Question: I have this wierd irritating situation. I have a JTextPane with text inserted. Alogn with text, there are also Links as JLabels. Below is a snapshot:

Now the issue is: Why is the JLabel (A HTML Link) not parallel with the text on the same line? It is slightly below.
Text is "Calibri" and Font 14. JLabel:
'''
label.setForeground(Color.blue);
label.setFont(new Font("Check",Font.BOLD,14));
makeLinkable(label, new LinkMouseListener());
'''
Please help. The link behind JLabel is: '<html><a href="file:///C:/Users/Jatin/Documents/NetBeansProjects/ImageRename/log/2012-10-5%20Time%2013-52-1.csv"> file:///C:/Users/Jatin/Documents/NetBeansProjects/ImageRename/log/2012-10-5%20Time%2013-52-1.csv</a></html>'
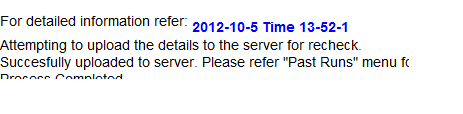
Answer: Take a look at JComponent#setAlignmentY(...): <URL>
'''
import java.awt.*;
import javax.swing.*;
public class BaselineTest {
public JComponent makeUI() {
JLabel label1 = makeLabel();
JLabel label2 = makeLabel();
String s = "For detailed infomation refer: ";
JTextPane textPane = new JTextPane();
textPane.replaceSelection(s);
textPane.insertComponent(label1);
Dimension d = label2.getPreferredSize();
int baseline = label2.getBaseline(d.width, d.height);
label2.setAlignmentY(baseline/(float)d.height);
textPane.replaceSelection("
"+s);
textPane.insertComponent(label2);
return new JScrollPane(textPane);
}
private static JLabel makeLabel() {
JLabel label = new JLabel("2012-10-05");
label.setForeground(Color.BLUE);
label.setOpaque(false);
return label;
}
public static void main(String[] args) {
EventQueue.invokeLater(new Runnable() {
@Override public void run() {
createAndShowGUI();
}
});
}
public static void createAndShowGUI() {
JFrame f = new JFrame();
f.setDefaultCloseOperation(WindowConstants.EXIT_ON_CLOSE);
f.getContentPane().add(new BaselineTest().makeUI());
f.setSize(320, 240);
f.setLocationRelativeTo(null);
f.setVisible(true);
}
}
'''